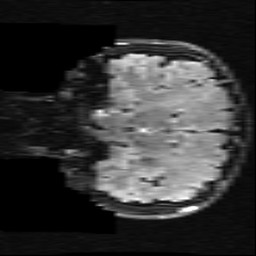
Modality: FLAIR
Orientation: coronal
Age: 23
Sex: male
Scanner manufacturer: ge
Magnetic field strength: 3 T
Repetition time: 11 s
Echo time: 0.1497 s